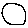
Label: circle